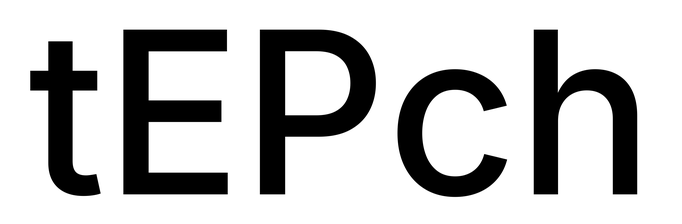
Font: Inter_Medium